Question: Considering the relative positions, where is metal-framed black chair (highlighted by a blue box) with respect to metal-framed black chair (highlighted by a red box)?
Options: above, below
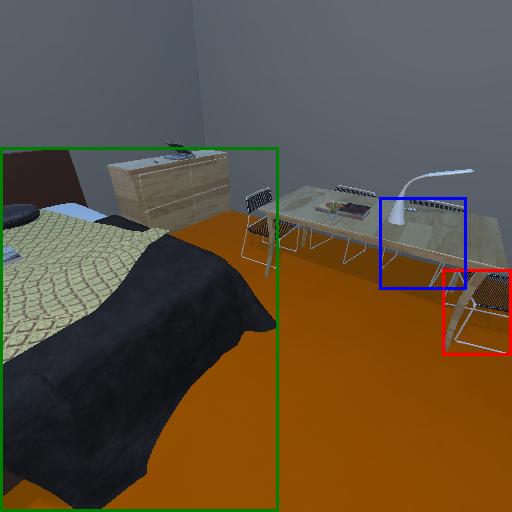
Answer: above